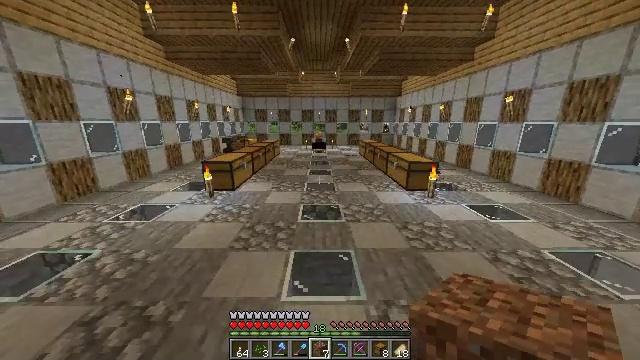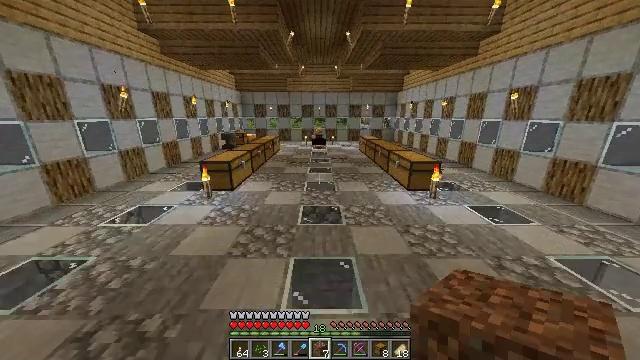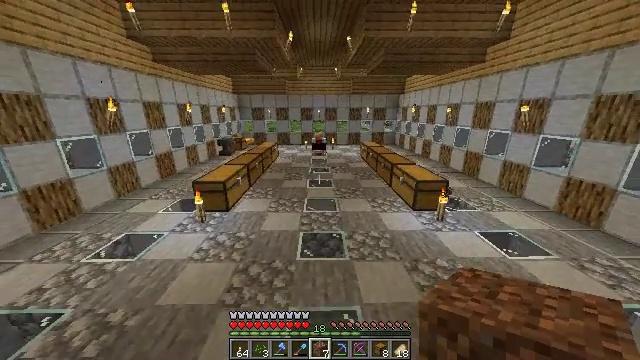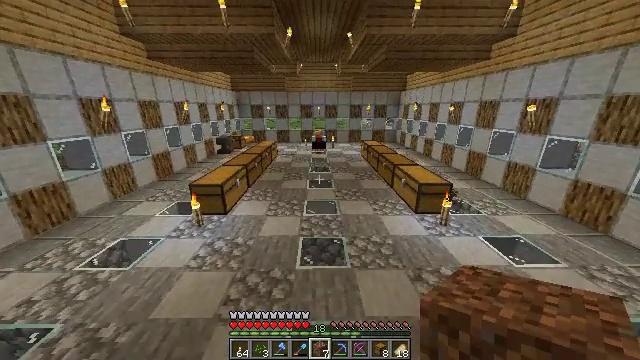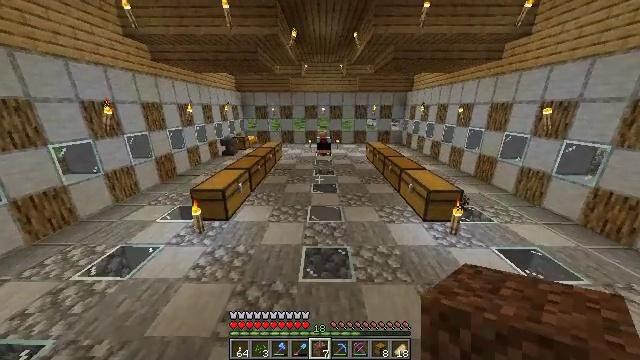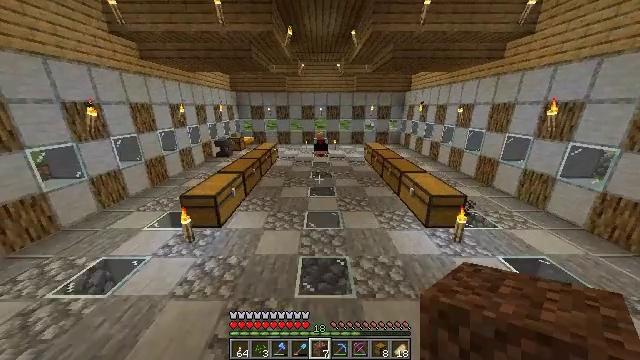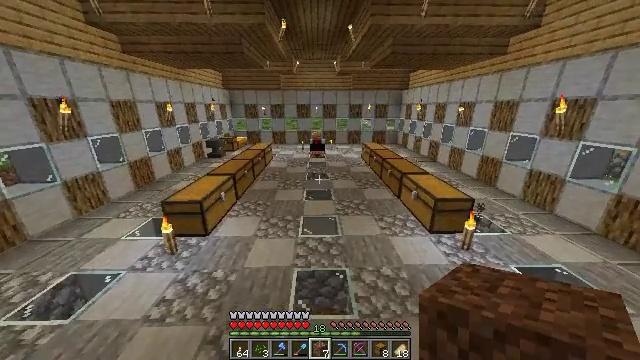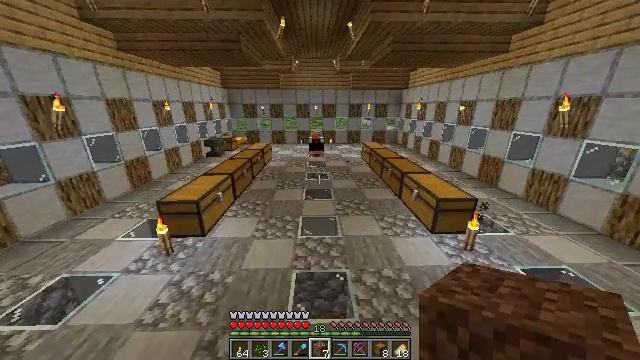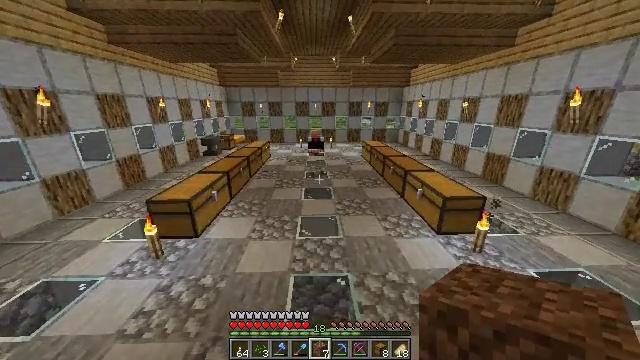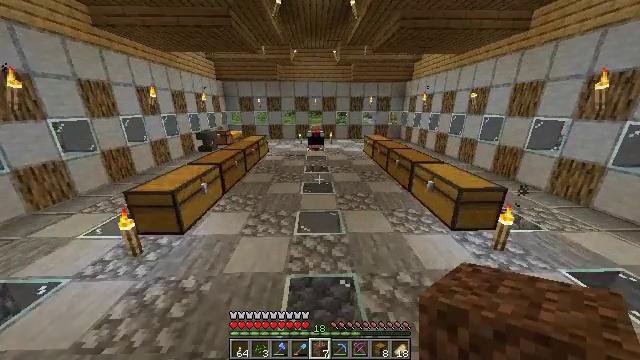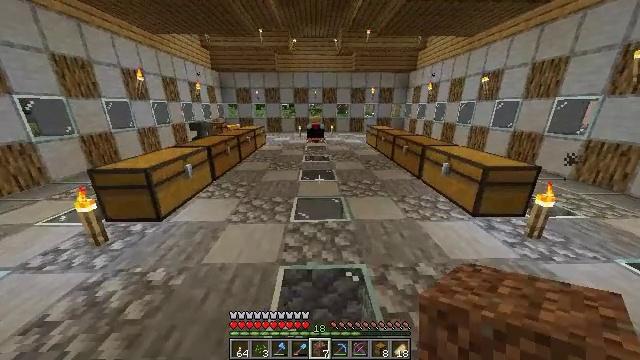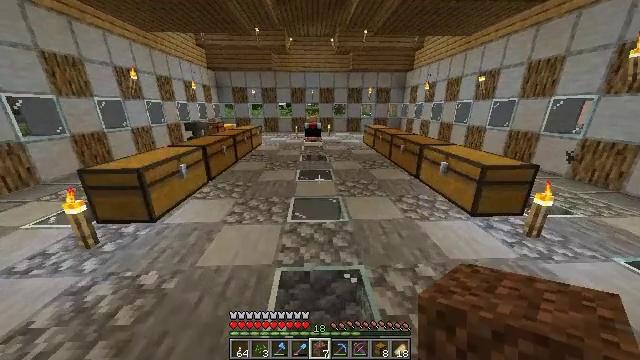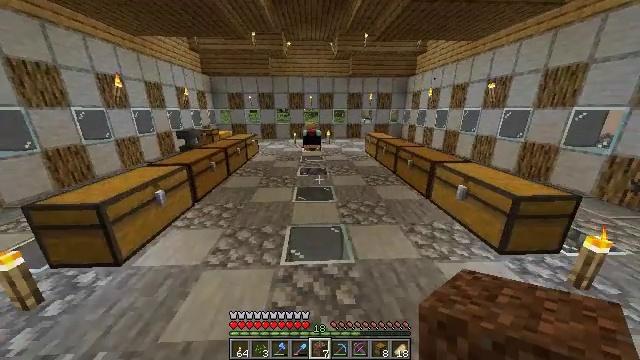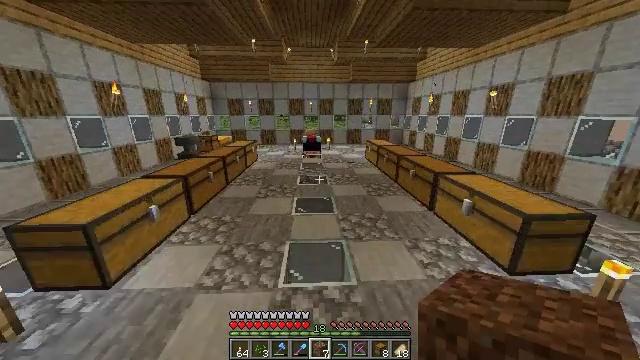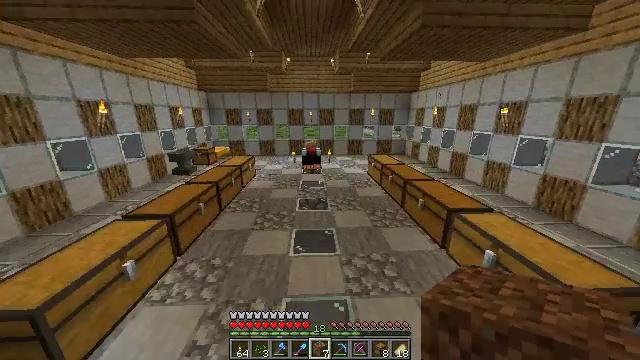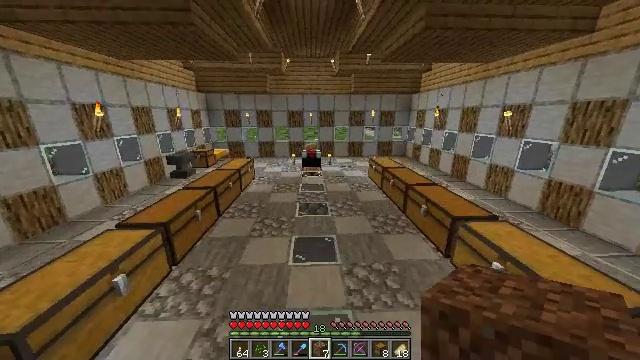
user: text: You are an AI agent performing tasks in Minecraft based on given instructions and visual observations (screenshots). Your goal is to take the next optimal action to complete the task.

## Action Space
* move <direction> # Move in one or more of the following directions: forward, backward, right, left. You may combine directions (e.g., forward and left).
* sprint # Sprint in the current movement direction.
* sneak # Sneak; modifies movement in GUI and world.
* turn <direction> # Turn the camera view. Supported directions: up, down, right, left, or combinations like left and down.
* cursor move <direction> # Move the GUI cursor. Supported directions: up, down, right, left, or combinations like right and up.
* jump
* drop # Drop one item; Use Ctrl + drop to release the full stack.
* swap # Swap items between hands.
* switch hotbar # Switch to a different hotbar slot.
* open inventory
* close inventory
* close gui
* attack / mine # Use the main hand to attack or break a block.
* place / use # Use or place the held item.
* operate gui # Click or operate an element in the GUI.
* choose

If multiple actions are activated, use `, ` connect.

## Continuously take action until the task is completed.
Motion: motion action
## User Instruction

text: Craft an oak sign.
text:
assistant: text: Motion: move forward, turn down, jump
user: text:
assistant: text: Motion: move forward, jump
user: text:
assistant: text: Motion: move forward, turn down, jump
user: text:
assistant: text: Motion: move forward, turn left, jump
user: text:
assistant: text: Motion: move forward, jump
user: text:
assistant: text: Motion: move forward, turn right, jump
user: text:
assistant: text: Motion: move forward, jump
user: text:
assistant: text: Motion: move forward, jump
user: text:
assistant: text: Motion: move forward, sprint, jump
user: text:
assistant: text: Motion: move forward, sprint, jump
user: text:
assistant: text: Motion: move forward, sprint, jump
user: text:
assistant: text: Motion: move forward, jump
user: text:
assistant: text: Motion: move forward, jump
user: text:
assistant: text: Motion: move forward, jump
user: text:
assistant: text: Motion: move forward, jump
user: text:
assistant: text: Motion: move forward, jump
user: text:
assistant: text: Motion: move forward, jump
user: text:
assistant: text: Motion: move forward, sprint, jump
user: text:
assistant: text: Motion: move forward, sprint, jump
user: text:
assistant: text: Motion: move forward, sprint, jump
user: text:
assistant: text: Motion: move forward, jump
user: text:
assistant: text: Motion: move forward, jump
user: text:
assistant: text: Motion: move forward, jump
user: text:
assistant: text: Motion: move forward, jump
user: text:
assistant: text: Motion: move forward, jump
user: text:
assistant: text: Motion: move forward, jump
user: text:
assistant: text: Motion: no_op
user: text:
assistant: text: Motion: no_op
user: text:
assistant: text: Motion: no_op
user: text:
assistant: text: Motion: no_op